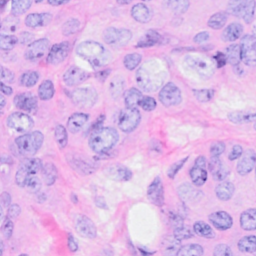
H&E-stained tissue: Breast